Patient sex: F
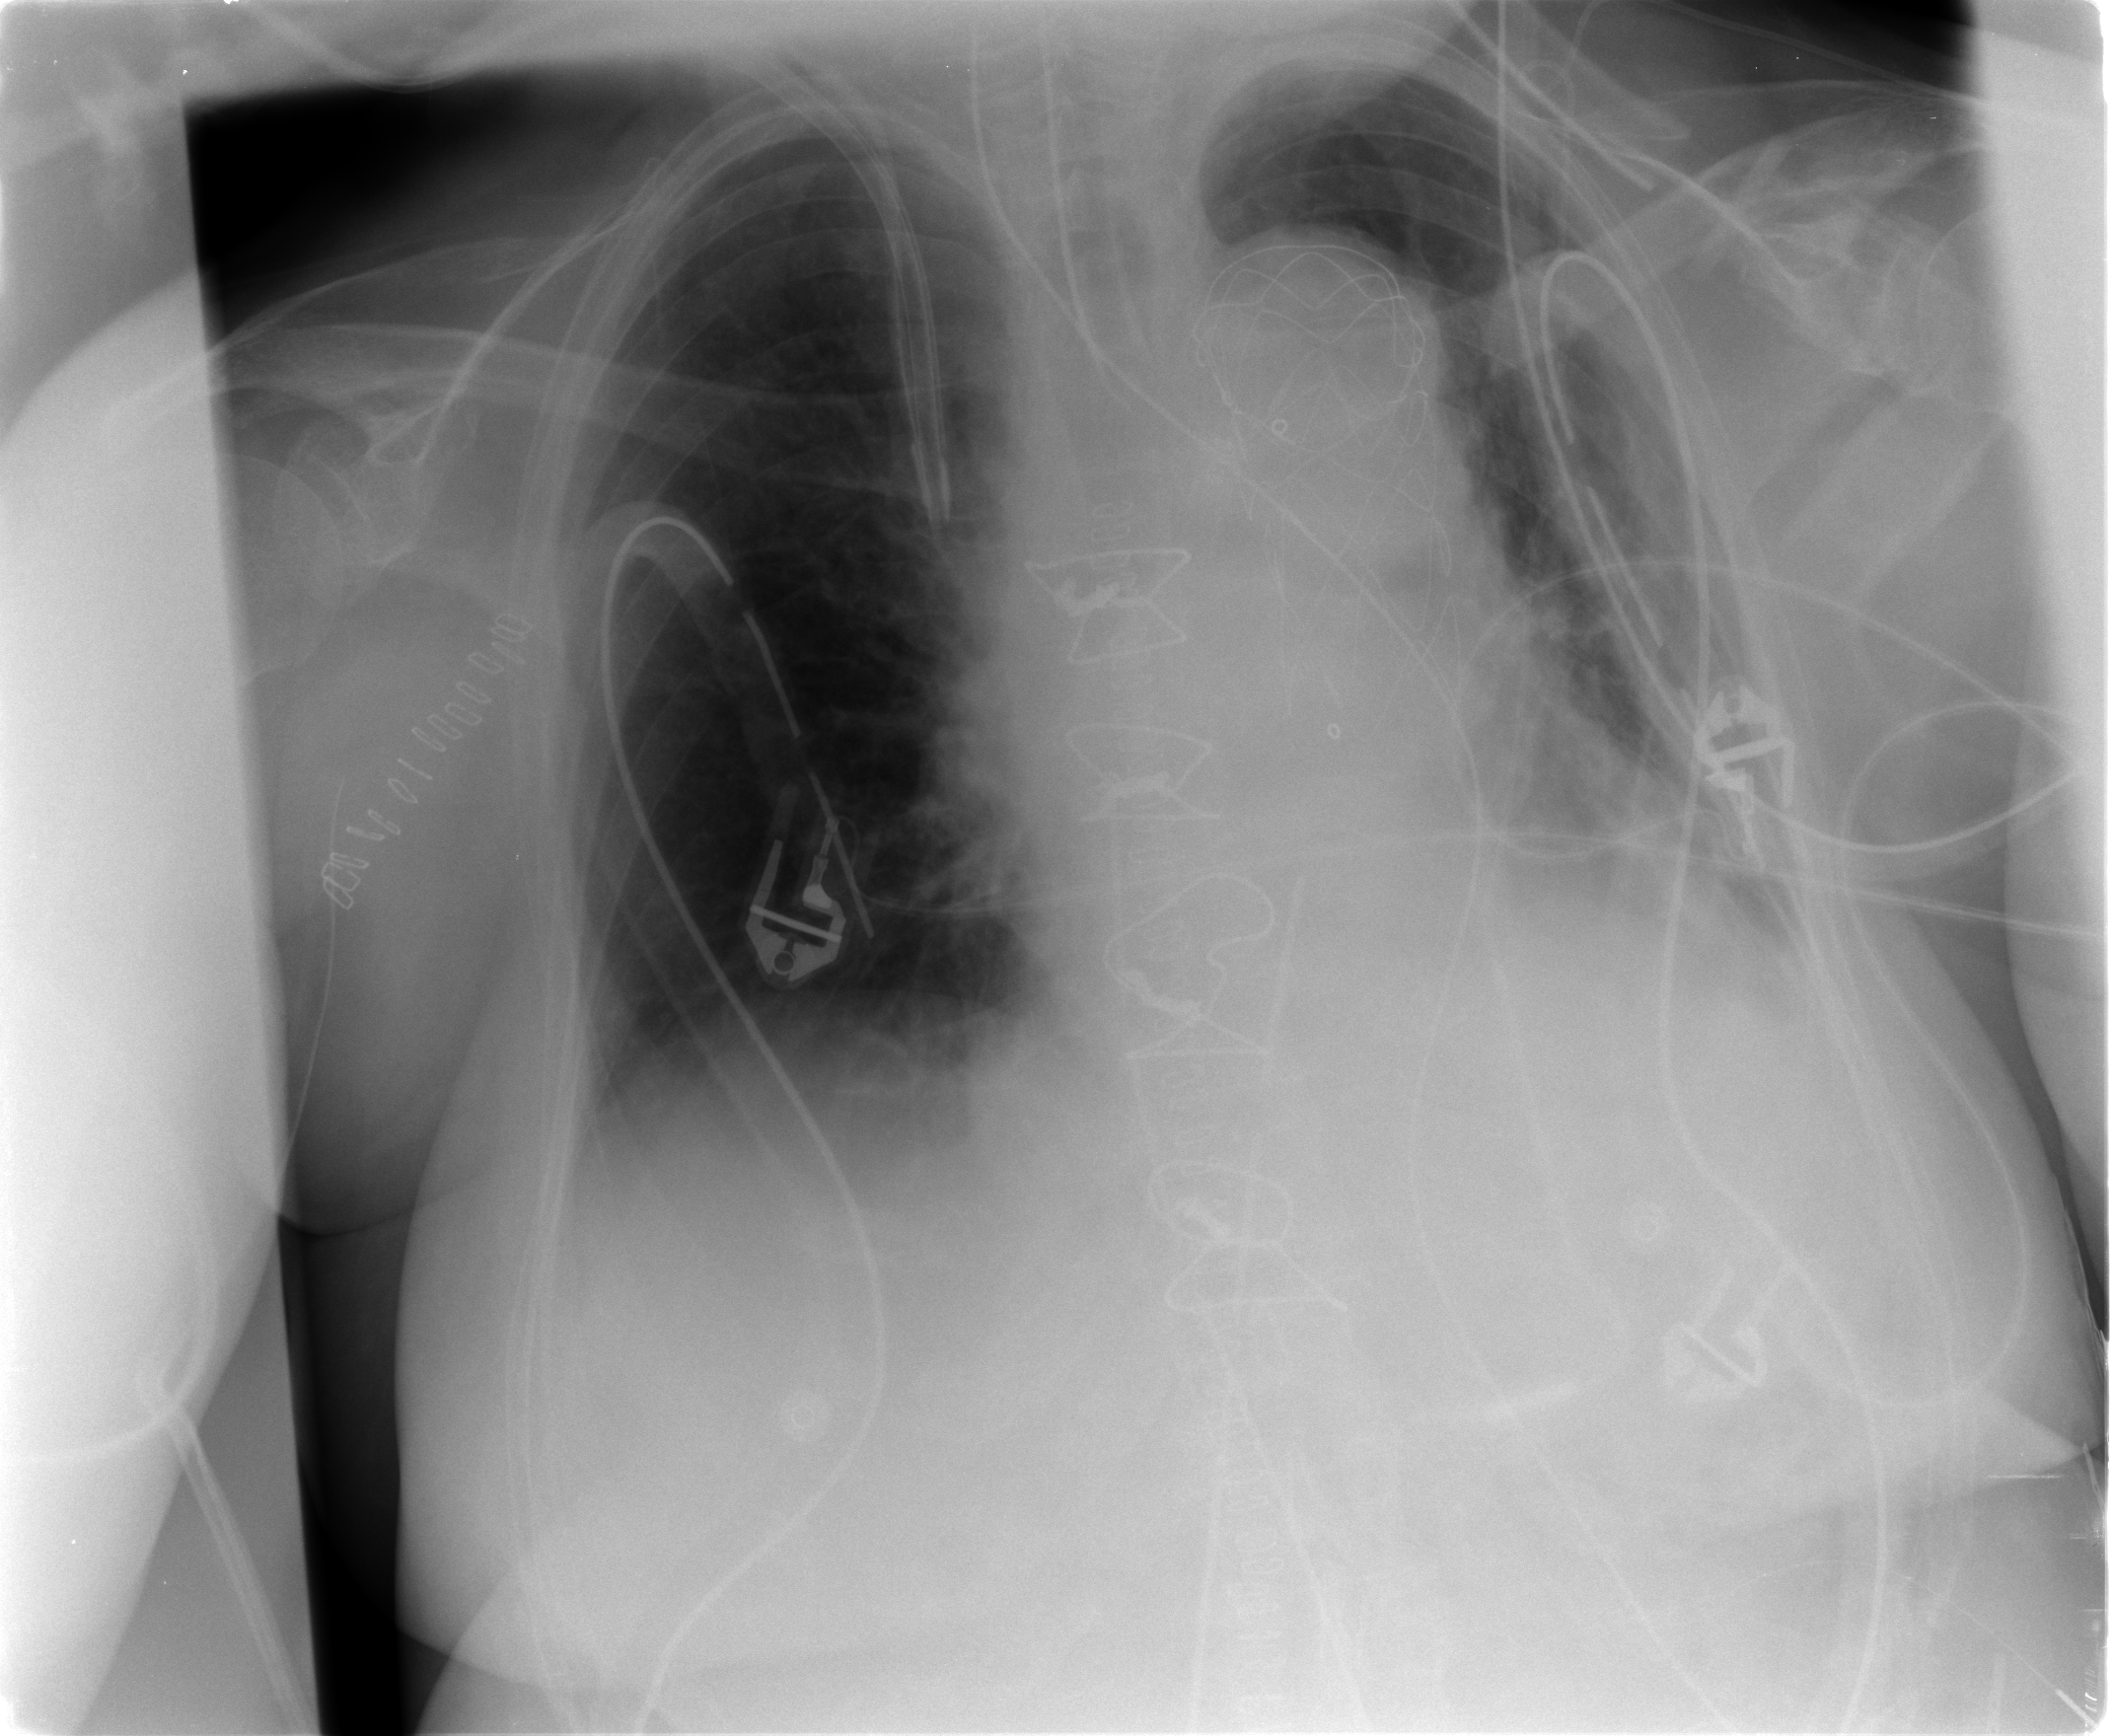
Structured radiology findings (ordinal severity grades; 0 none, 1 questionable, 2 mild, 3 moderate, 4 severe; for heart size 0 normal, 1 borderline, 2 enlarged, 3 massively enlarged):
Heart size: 2
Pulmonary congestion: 1
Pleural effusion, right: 1
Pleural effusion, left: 2
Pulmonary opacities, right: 0
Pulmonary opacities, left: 0
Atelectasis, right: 1
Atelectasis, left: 2